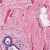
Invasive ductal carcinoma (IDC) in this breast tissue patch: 0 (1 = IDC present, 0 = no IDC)